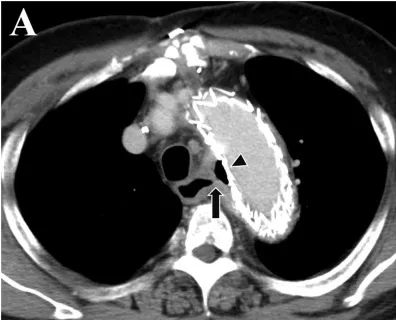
A, B. Computed tomography images of fistula between aorta and esophagus (arrow) and free air surrounding aortic stent-graft (arrowhead). A, axial image.
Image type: radiology (ct)